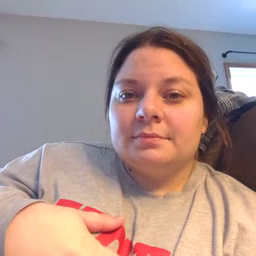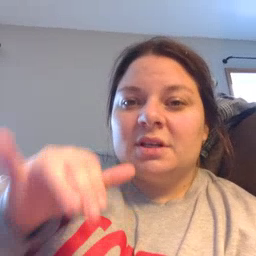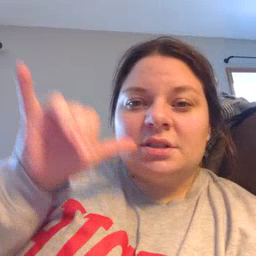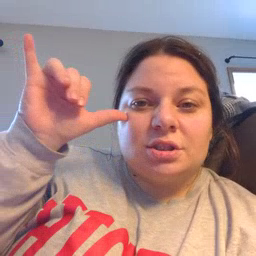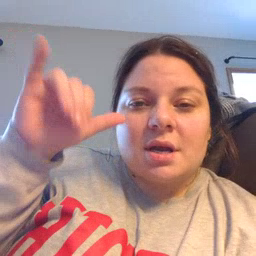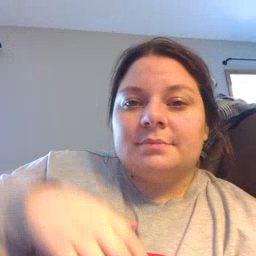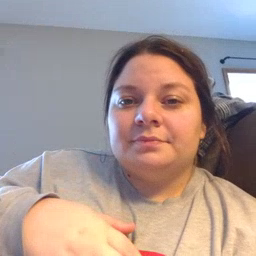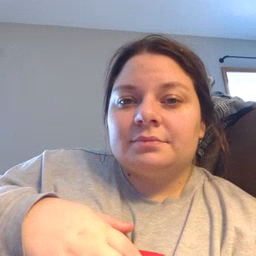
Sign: yesterday